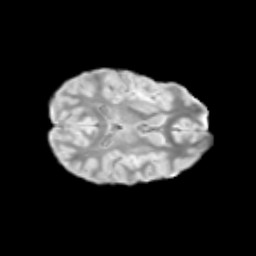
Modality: T2w
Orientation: axial
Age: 10
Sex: female
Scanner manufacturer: siemens
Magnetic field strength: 3 T
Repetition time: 3.8 s
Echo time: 0.07 s